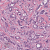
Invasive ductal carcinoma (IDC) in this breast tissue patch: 1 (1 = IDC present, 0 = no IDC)